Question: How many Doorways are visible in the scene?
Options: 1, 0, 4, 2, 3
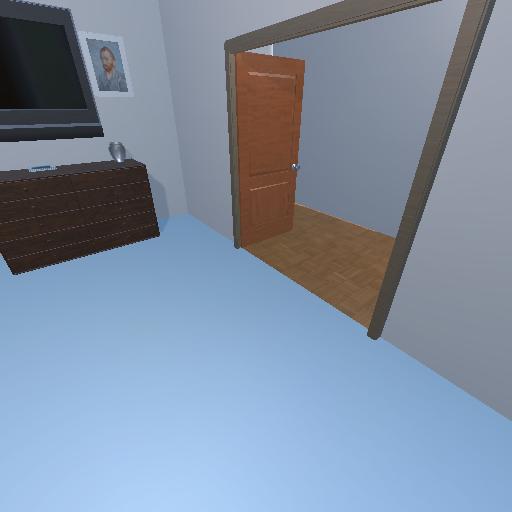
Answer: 1